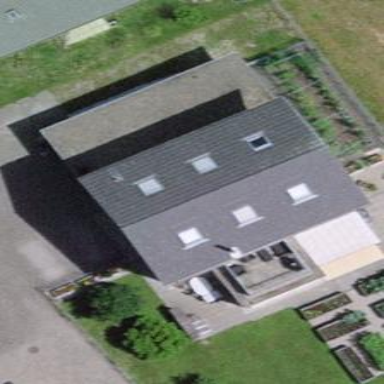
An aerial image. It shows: View of roof of building.